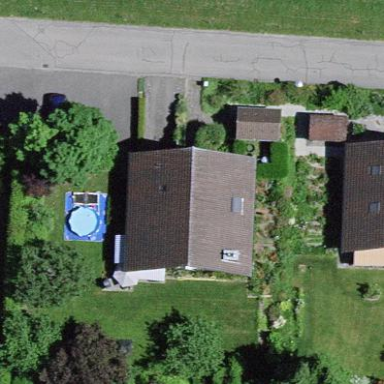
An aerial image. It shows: Residential building.